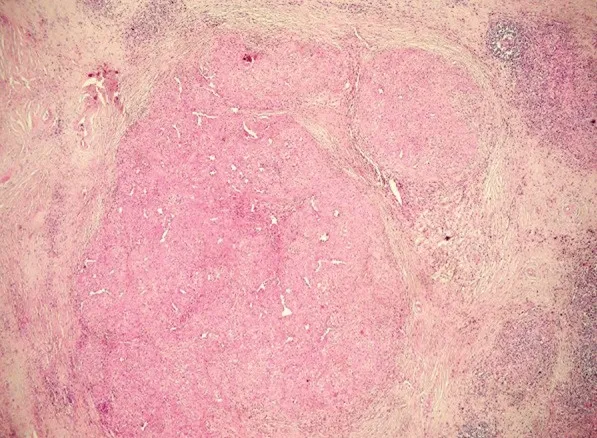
Low power photomicrograph showing variable sized nodules (H&E 40x).
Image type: pathology (h&e)